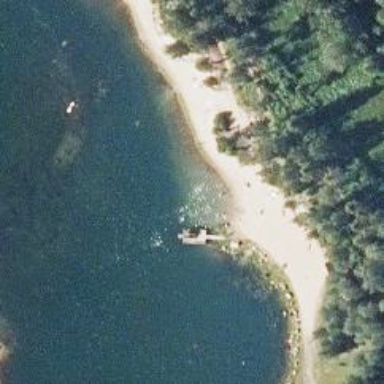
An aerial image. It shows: Bathing place dedicated for swimming leisure activities.